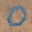
Label: 0